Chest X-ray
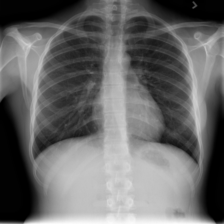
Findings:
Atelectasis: negative
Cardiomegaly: negative
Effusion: negative
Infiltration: negative
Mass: negative
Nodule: negative
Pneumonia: negative
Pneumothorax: negative
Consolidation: negative
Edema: negative
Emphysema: negative
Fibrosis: negative
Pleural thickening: negative
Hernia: negative